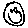
Label: smiley face